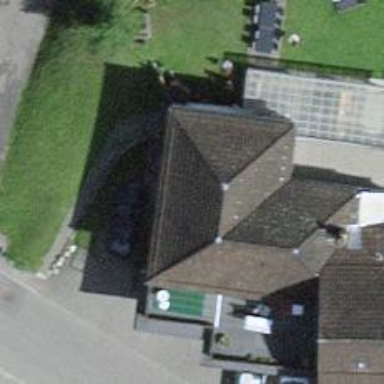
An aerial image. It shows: Restaurant.